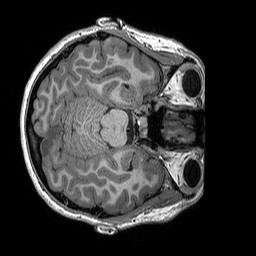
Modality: T1w
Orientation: axial
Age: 21
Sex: female
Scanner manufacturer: siemens
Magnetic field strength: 3 T
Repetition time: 2.3 s
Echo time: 0.00298 s